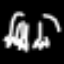
Label: frog